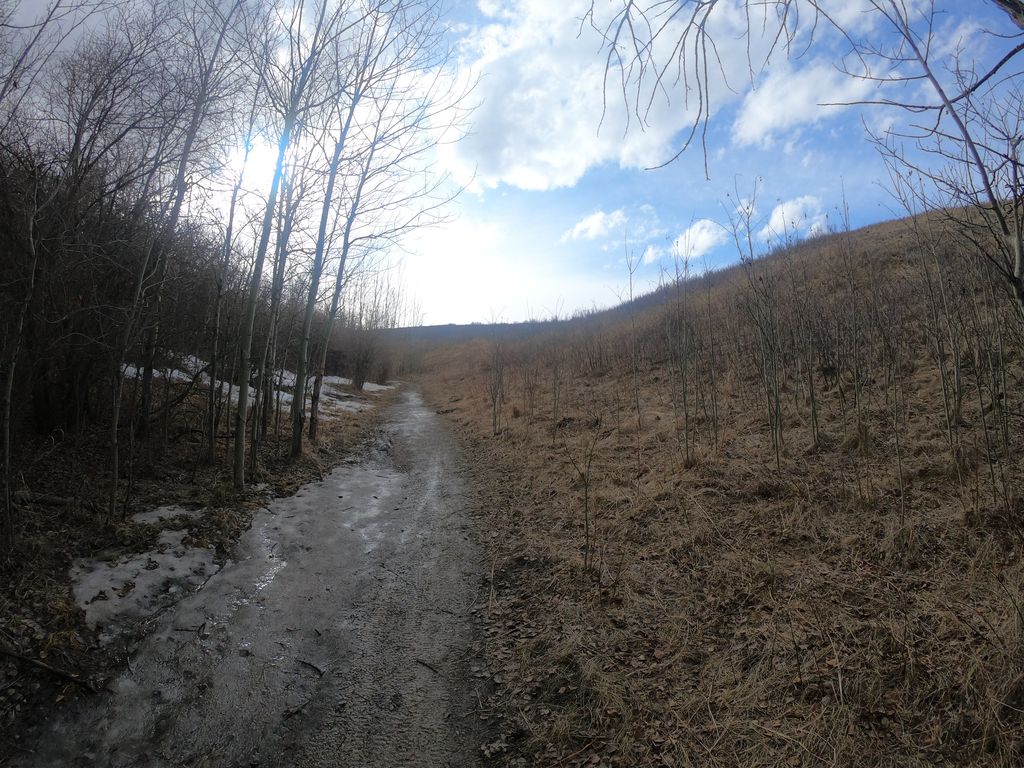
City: calgary